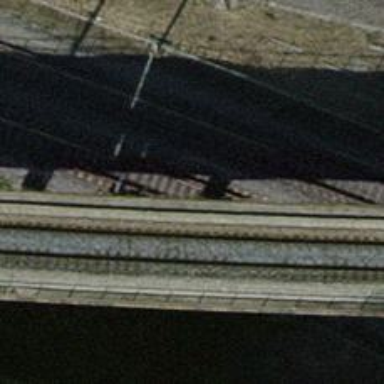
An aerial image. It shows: Single railway track with electrified contact line.